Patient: sex M, age 46
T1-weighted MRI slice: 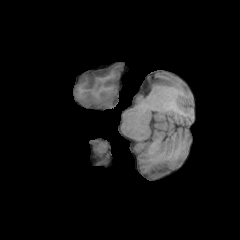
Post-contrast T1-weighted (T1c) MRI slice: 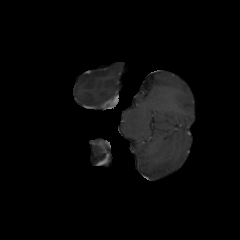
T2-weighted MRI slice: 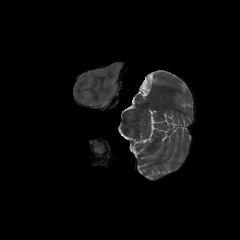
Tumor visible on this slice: no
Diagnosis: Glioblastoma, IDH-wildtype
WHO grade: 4